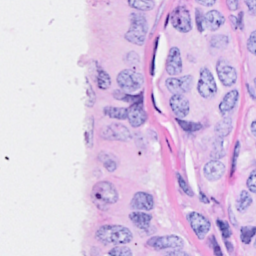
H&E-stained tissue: Breast